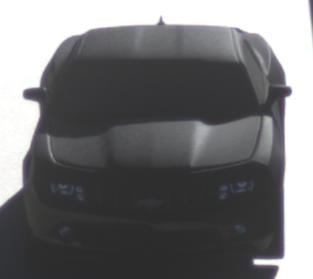
Make: Chevrolet
Model: Camaro Cabriolet 6.2 V8
Detailed model: Camaro (V) Coupé
Model produced from: 2011/09
Model produced until: 2014/02
Doors: 2
Color: black
Road condition: dry road
Daytime: sunrise or sunset
Contrast: medium contrast